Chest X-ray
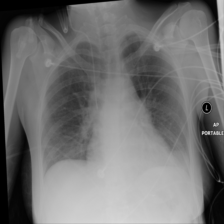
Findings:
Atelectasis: negative
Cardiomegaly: negative
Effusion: negative
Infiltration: negative
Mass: negative
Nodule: negative
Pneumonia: negative
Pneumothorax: negative
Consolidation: negative
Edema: negative
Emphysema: negative
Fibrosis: negative
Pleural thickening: negative
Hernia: negative